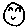
Label: smiley face